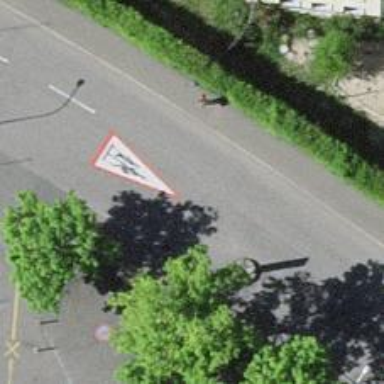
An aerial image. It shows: Residential road with asphalt surface and sidewalks on both sides.